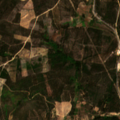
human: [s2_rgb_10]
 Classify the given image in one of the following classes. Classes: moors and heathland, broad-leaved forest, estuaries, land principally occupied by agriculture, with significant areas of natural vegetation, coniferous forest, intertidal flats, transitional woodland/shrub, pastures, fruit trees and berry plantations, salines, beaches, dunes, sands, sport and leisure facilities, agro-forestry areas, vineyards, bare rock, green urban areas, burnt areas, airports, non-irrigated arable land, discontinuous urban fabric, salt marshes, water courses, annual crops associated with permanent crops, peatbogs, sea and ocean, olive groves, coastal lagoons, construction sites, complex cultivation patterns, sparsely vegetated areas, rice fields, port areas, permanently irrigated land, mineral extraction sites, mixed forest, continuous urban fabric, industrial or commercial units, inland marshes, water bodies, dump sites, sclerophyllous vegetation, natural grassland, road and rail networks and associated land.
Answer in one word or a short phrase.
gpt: transitional woodland/shrub